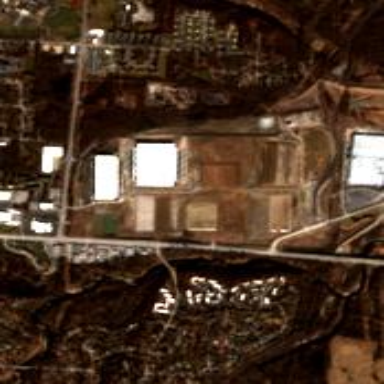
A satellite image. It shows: Industrial area with warehouse.